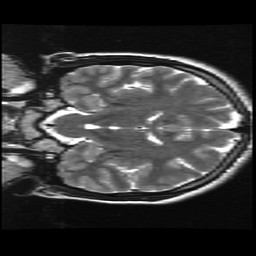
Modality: T2w
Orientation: coronal
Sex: female
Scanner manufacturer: ge
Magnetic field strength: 3 T
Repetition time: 5 s
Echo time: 0.1012 s